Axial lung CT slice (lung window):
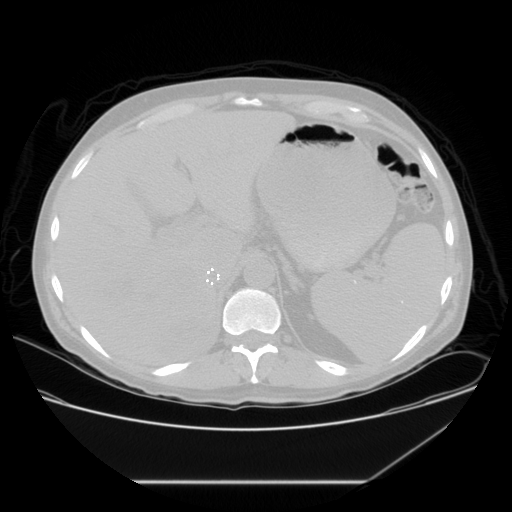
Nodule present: no